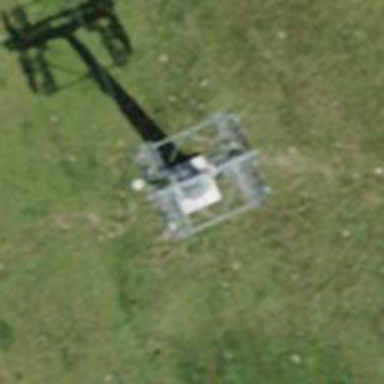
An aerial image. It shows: Pylon used for aerialway.